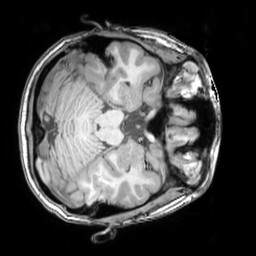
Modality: T1w
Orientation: axial
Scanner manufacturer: philips
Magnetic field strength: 3 T
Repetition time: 0.008109 s
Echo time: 0.003708 s